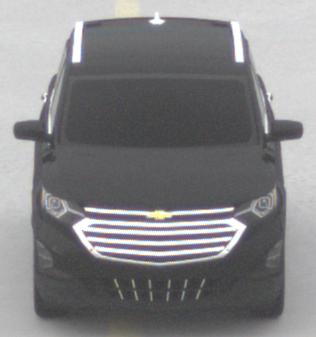
Make: Chevrolet
Model: Equinox
Detailed model: Gen. 2
Model produced from: 2015
Model produced until: 2017
Doors: 5
Color: black
Road condition: dry road
Daytime: morning or afternoon
Contrast: low contrast